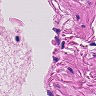
Metastatic tissue present: no